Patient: sex M, age 29
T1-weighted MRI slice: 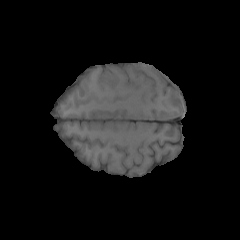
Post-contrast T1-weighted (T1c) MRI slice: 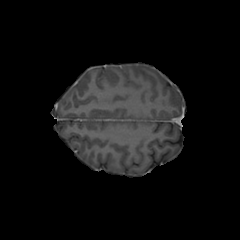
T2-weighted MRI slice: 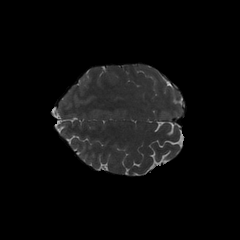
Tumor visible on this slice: no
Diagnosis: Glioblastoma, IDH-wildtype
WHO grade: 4